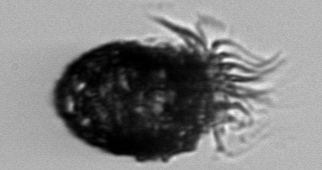
Label: Stenosemella_pacifica